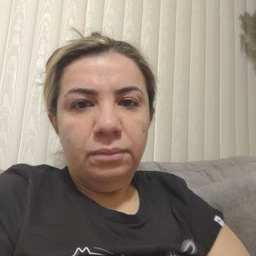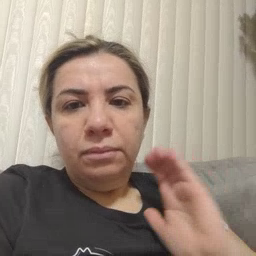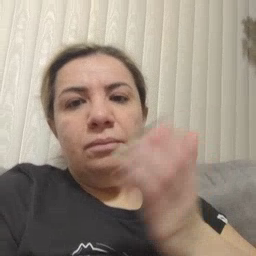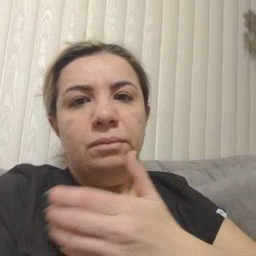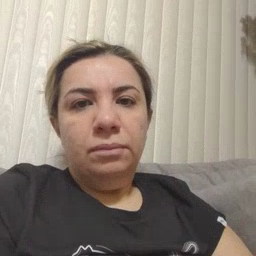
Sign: weus